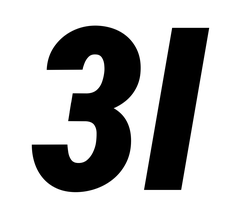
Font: Roboto-Italic_Condensed_Black_Italic